Aerial crown-view tile of a tropical tree (Barro Colorado Island, Panama), acquired 20240611:
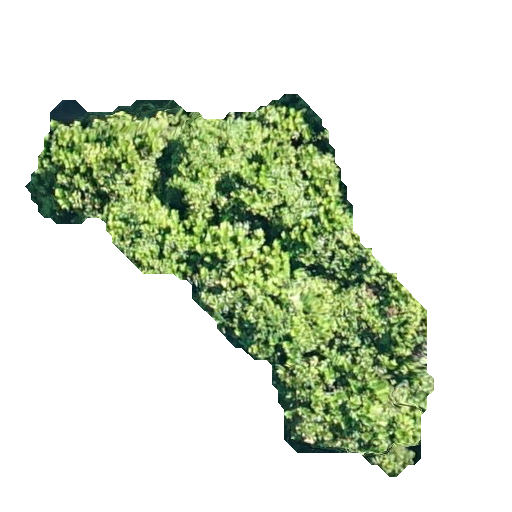
Species: Anacardium excelsum
GBIF accepted scientific name: Anacardium excelsum
Crown area: 122.298 m²